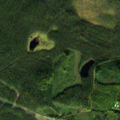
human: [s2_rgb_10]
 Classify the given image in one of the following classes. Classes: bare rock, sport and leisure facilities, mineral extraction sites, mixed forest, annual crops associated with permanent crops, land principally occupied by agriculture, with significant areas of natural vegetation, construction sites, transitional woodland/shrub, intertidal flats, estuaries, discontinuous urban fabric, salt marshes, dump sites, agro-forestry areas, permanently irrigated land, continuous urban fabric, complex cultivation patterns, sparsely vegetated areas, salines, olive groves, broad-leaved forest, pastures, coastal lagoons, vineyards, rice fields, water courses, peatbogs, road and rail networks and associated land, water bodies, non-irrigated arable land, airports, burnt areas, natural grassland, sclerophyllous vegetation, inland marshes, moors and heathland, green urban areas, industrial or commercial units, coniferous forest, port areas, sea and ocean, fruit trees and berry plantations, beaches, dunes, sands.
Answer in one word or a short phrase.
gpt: coniferous forest, transitional woodland/shrub